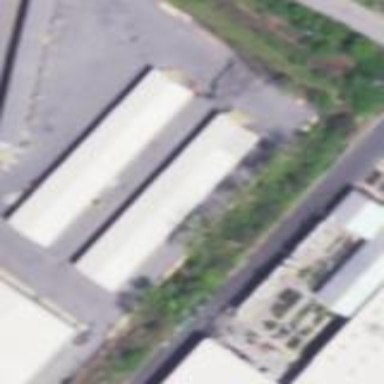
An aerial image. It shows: Commercial building.